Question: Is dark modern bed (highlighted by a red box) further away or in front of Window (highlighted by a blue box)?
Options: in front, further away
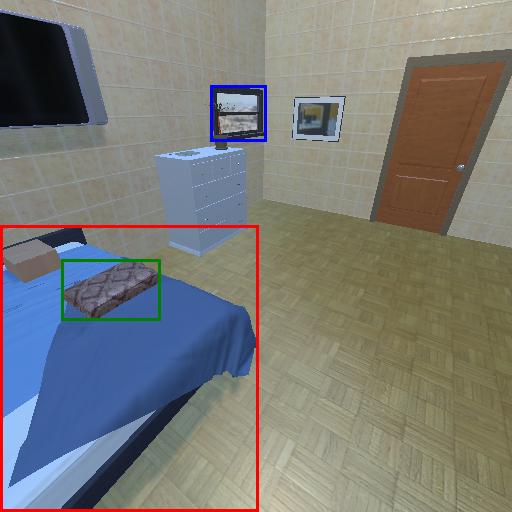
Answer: in front